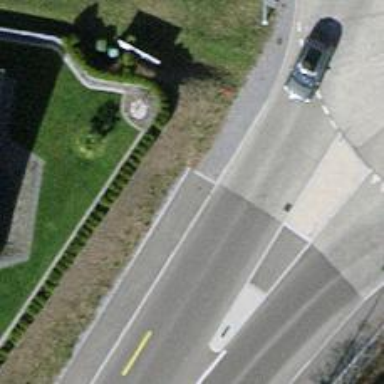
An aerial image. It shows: Asphalt sidewalk along the footway.